Interaction volume radius: 5 \u00c5
Interaction volume height: 10 \u00c5
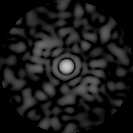
Disorder parameter: 0.7